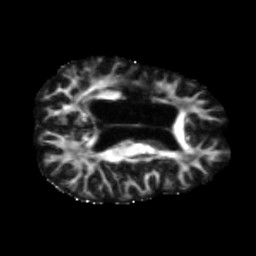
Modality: FA
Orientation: axial
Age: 58
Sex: male
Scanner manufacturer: siemens
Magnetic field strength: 3 T
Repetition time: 5.47 s
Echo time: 0.0854 s